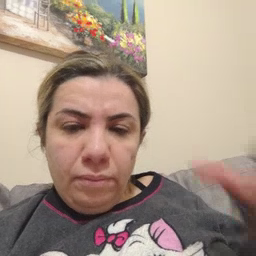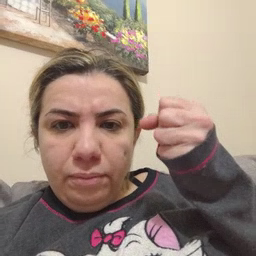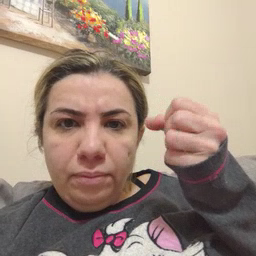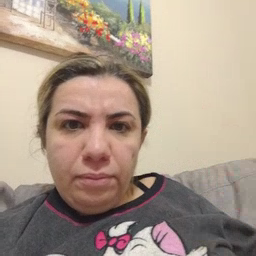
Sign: milk